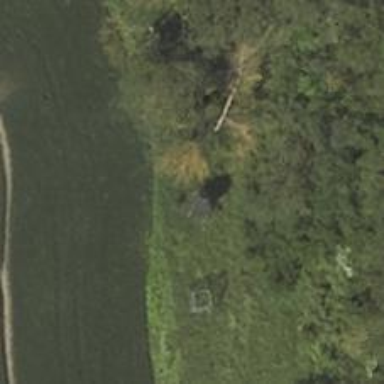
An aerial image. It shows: Shelter that serves as hunting stand.